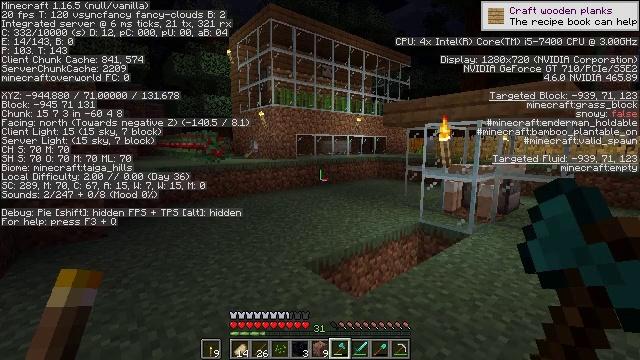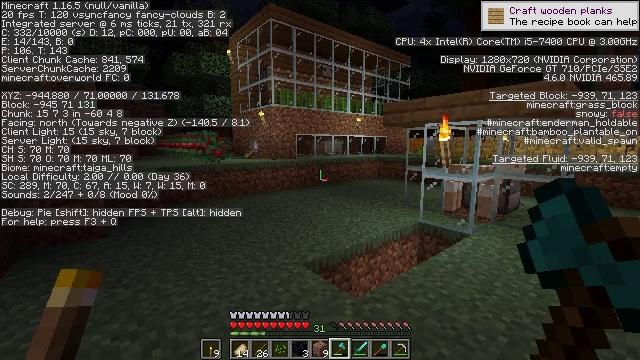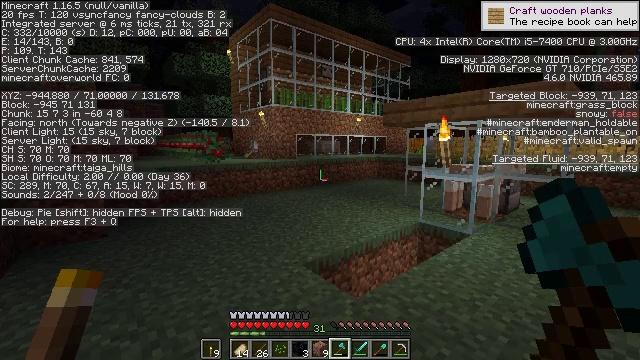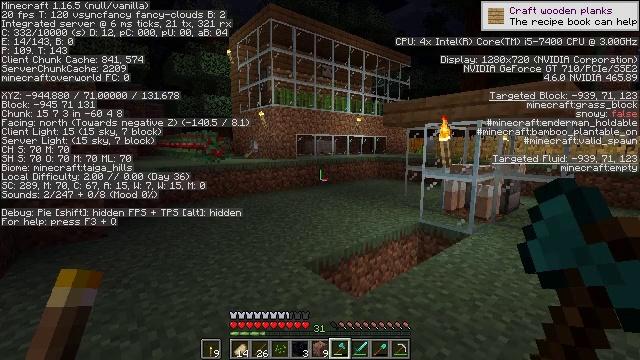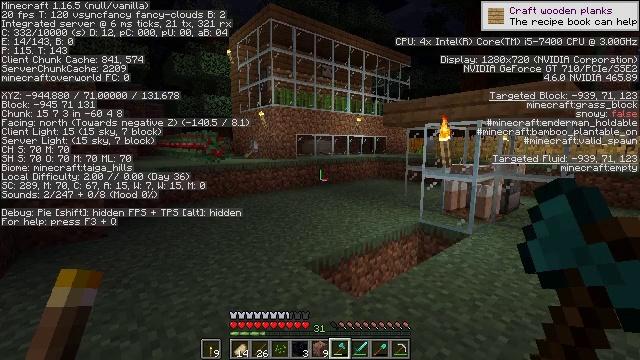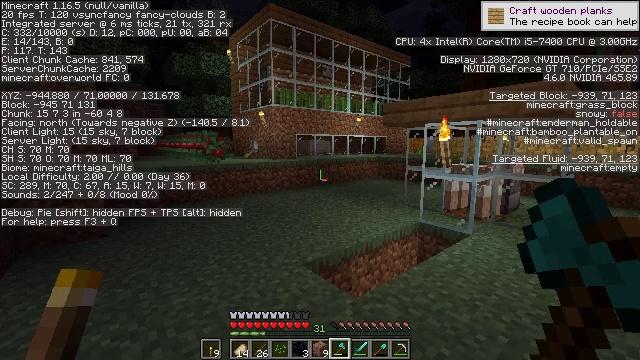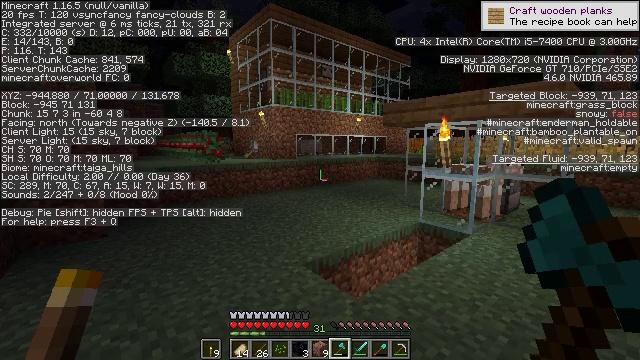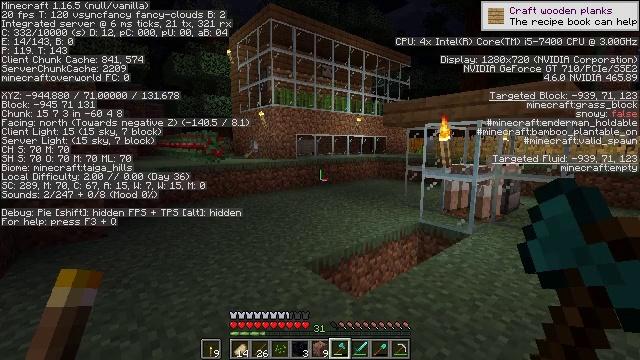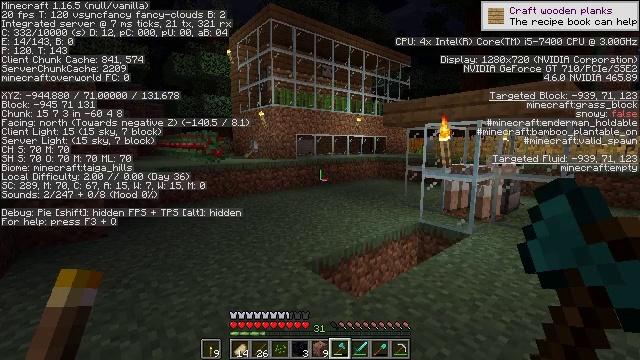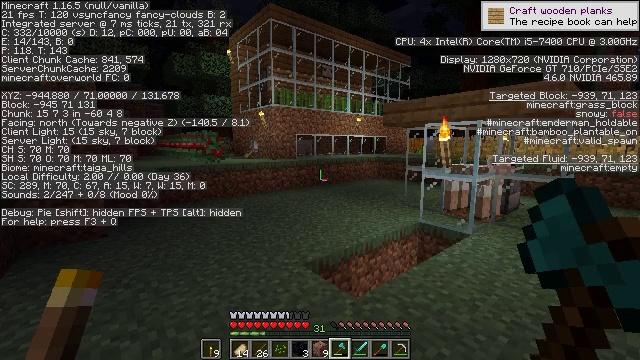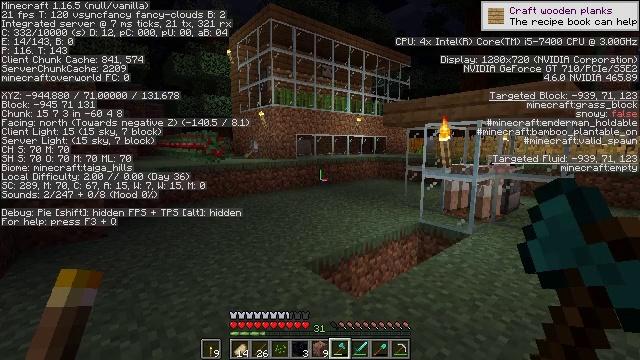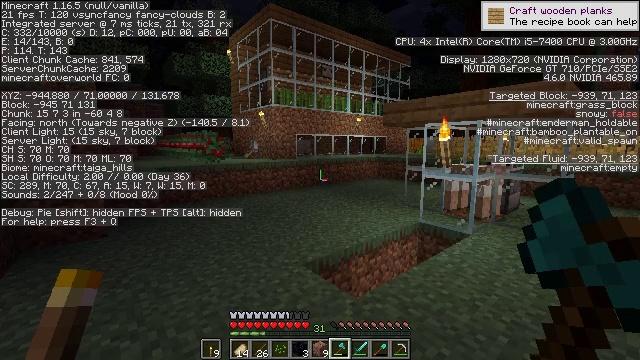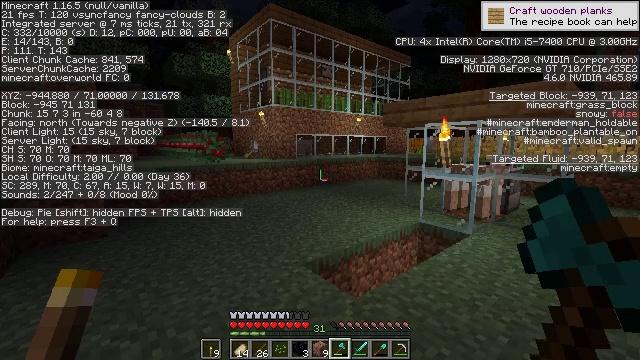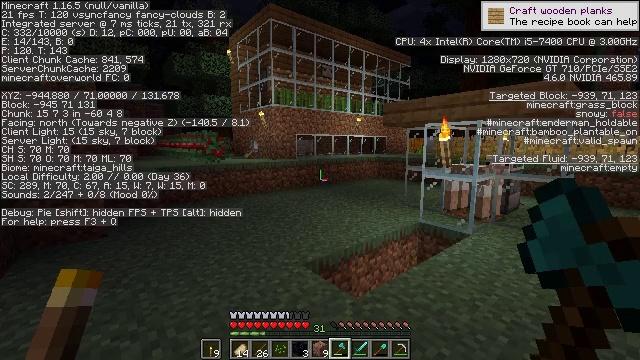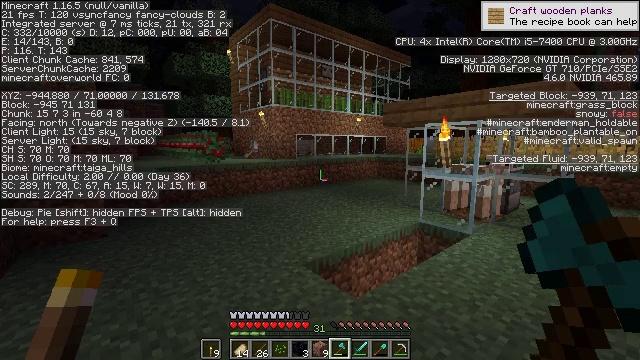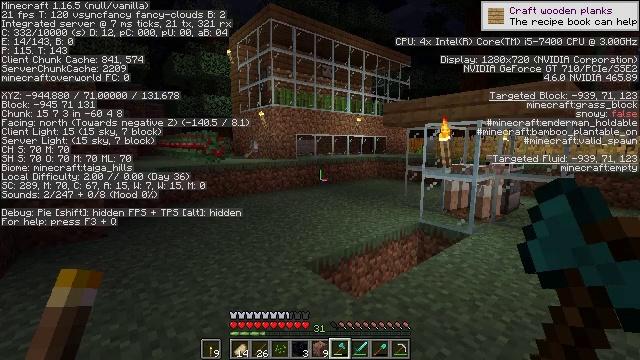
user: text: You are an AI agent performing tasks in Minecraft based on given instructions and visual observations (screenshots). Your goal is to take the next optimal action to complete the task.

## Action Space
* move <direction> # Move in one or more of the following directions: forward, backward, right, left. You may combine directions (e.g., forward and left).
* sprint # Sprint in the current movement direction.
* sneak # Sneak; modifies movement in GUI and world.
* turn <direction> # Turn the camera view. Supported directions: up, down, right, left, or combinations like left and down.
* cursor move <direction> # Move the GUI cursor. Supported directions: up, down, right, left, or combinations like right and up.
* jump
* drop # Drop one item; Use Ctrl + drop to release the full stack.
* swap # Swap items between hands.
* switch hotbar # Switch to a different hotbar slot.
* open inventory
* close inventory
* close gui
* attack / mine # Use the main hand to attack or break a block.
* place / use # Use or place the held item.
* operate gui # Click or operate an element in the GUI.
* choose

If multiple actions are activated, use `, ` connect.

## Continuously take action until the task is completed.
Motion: motion action
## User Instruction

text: Craft a set of rails using iron ingots and a stick.
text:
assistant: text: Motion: no_op
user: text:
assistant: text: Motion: no_op
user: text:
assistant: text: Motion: no_op
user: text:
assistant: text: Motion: no_op
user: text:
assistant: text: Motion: no_op
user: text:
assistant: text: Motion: no_op
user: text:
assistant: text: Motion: no_op
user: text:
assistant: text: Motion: no_op
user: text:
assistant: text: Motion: no_op
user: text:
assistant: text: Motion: no_op
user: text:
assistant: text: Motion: no_op
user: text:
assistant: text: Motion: no_op
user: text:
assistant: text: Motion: no_op
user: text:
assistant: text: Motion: no_op
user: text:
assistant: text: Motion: no_op
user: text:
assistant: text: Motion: no_op
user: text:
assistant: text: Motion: no_op
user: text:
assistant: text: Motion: no_op
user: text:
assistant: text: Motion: no_op
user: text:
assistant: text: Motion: no_op
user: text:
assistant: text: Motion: no_op
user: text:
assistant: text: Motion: no_op
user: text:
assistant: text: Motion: no_op
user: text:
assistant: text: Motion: no_op
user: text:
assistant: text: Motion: no_op
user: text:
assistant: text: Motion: no_op
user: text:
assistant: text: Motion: no_op
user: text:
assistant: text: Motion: no_op
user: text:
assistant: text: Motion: no_op
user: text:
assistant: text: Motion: no_op